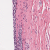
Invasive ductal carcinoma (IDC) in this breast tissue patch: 0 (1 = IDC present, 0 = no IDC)